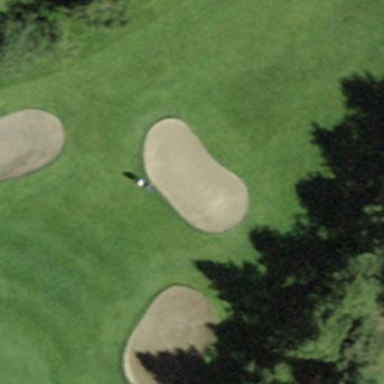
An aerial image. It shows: Sand bunker on golf course.